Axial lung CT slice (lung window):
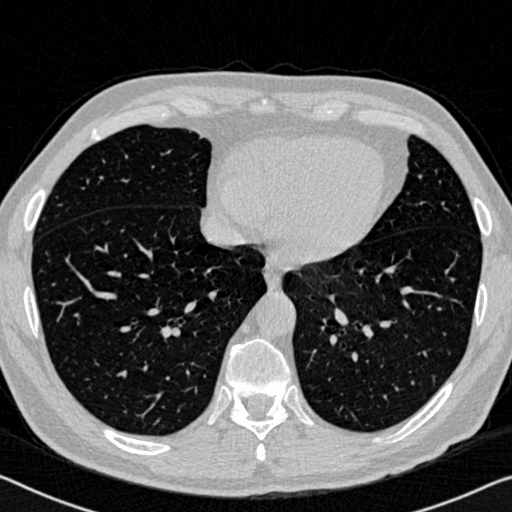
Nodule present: no